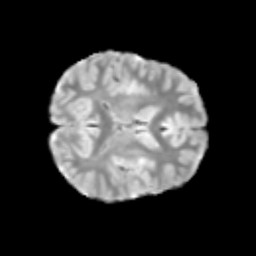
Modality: T2w
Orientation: axial
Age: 9
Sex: female
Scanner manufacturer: siemens
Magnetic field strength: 3 T
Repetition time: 3.8 s
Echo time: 0.07 s